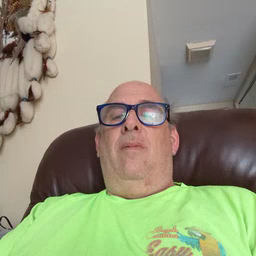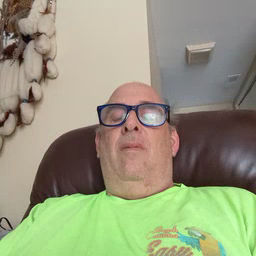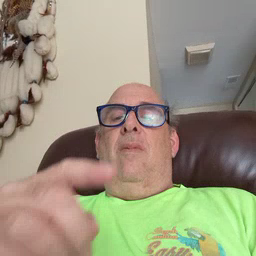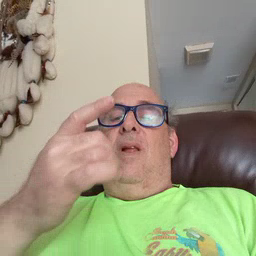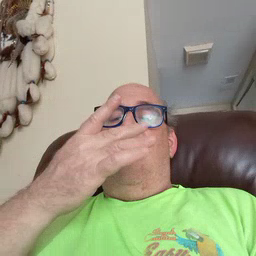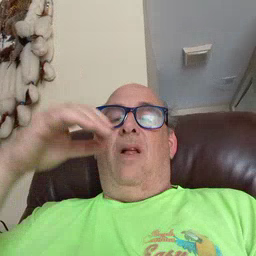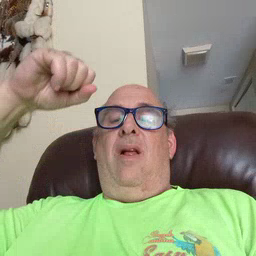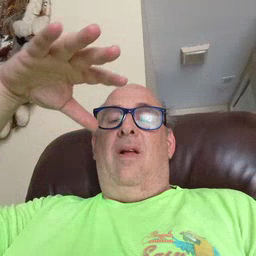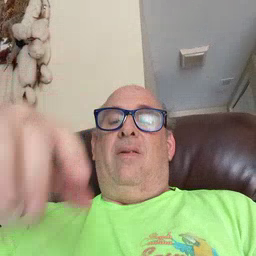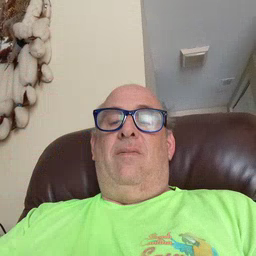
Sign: lamp